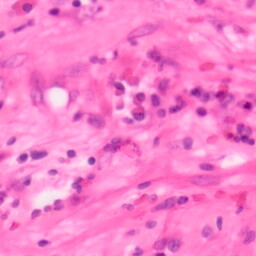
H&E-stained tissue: Colon